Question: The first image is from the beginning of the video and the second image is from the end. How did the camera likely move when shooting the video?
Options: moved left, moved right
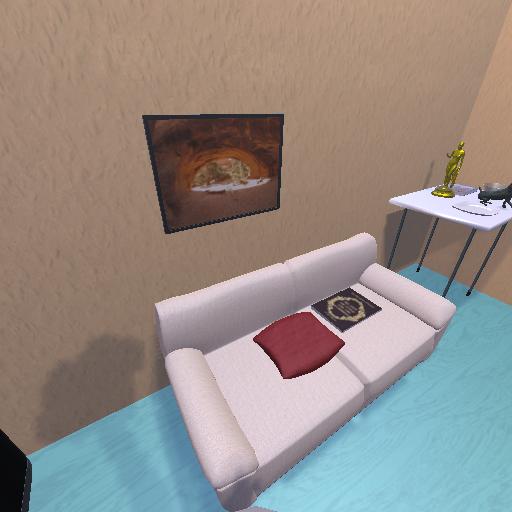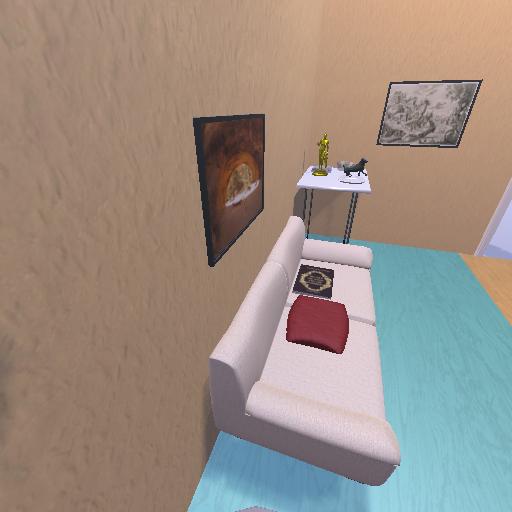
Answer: moved left